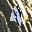
Label: 4